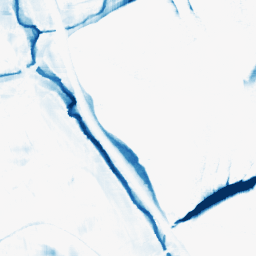
Category: morphological
Decomposition family: morphological_rect
Decomposition parameters: operation: closing
width: 20
height: 20
Upsampling method: cubic_catmull_rom
Upsampling parameters: scale: 4
Upsampling scale: 4